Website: lowes
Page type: billing-address
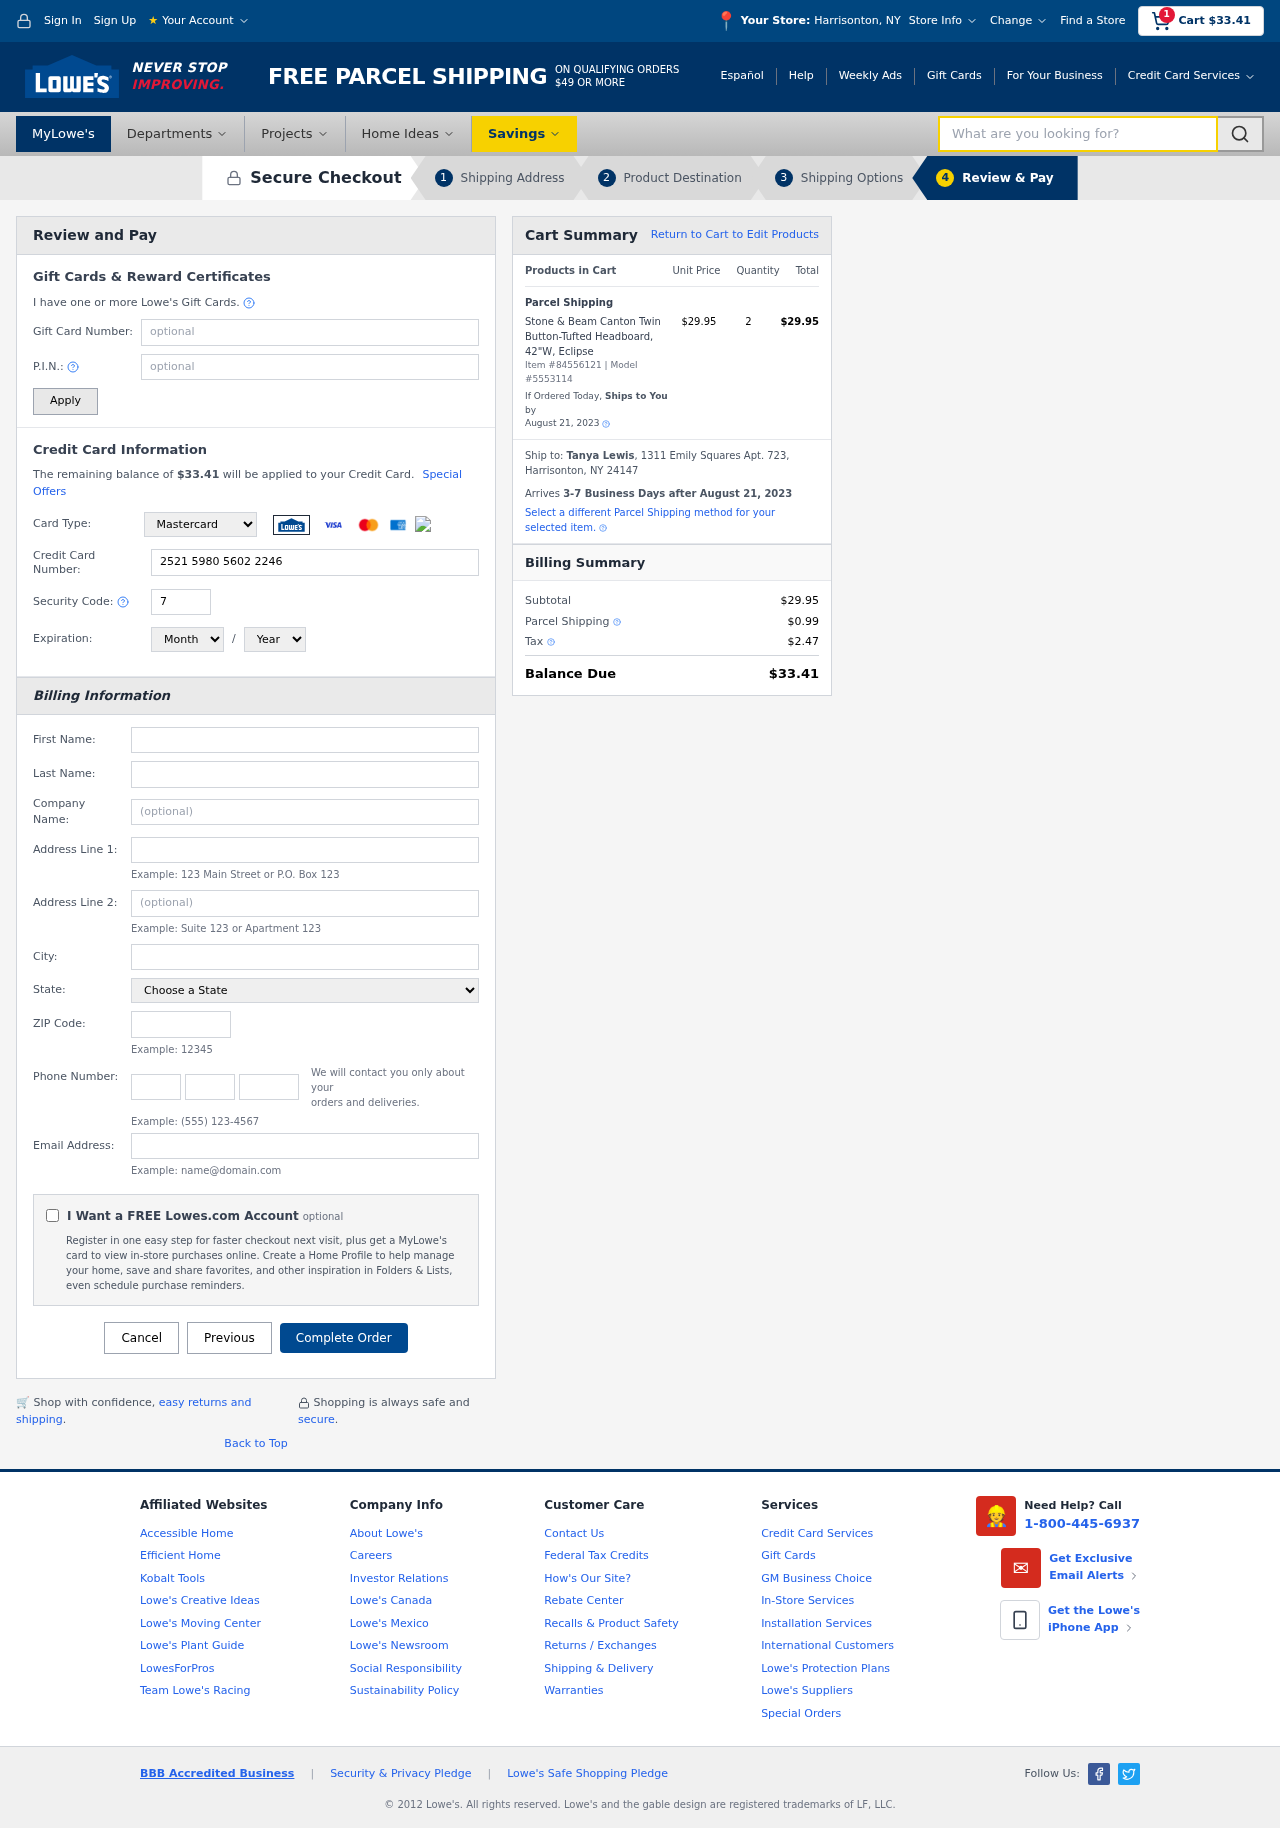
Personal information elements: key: PII_CARD_CVV
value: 703
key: PII_CARD_EXPIRY_MONTH
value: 06
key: PII_CARD_EXPIRY_YEAR
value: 27
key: PII_CARD_NUMBER
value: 2521 5980 5602 2246
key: PII_CARD_TYPE
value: Mastercard
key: PII_CITY
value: Harrisonton
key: PII_CITY_STATE
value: Harrisonton, NY
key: PII_EMAIL
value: tanya.lewis@gmail.com
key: PII_FIRSTNAME
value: Tanya
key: PII_FULLNAME
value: Tanya Lewis
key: PII_LASTNAME
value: Lewis
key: PII_PHONE_AREA
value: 492
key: PII_PHONE_PREFIX
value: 634
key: PII_PHONE_SUFFIX
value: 3714
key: PII_POSTCODE
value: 24147
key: PII_STATE
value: New York
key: PII_STREET
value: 1311 Emily Squares Apt. 723
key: PII_STREET2
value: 9547 White Burgs
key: PII_CITY_STATE_ZIP
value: Harrisonton, NY 24147
Product elements: key: PRODUCT1_NAME
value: Stone & Beam Canton Twin Button-Tufted Headboard, 42"W, Eclipse
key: PRODUCT1_PRICE
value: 29.95
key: PRODUCT1_QUANTITY
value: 2
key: PRODUCT_ITEM_NUMBER
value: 84556121
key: PRODUCT_MODEL_NUMBER
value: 5553114
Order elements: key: ORDER_SUBTOTAL
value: $33.41
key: ORDER_TOTAL
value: $33.41
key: ORDER_SHIPPING_DATE
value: August 21, 2023
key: ORDER_SUBTOTAL
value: $29.95
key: ORDER_DELIVERY_DATE
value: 3-7 Business Days after August 21, 2023
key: ORDER_SHIPPING_DATE2
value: August 21, 2023
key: ORDER_SUBTOTAL2
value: $29.95
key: ORDER_SHIPPING_COST
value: $0.99
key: ORDER_TAX
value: $2.47
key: ORDER_TOTAL2
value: $33.41
Search elements: key: HEADER_SEARCH
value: What are you looking for?